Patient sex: M
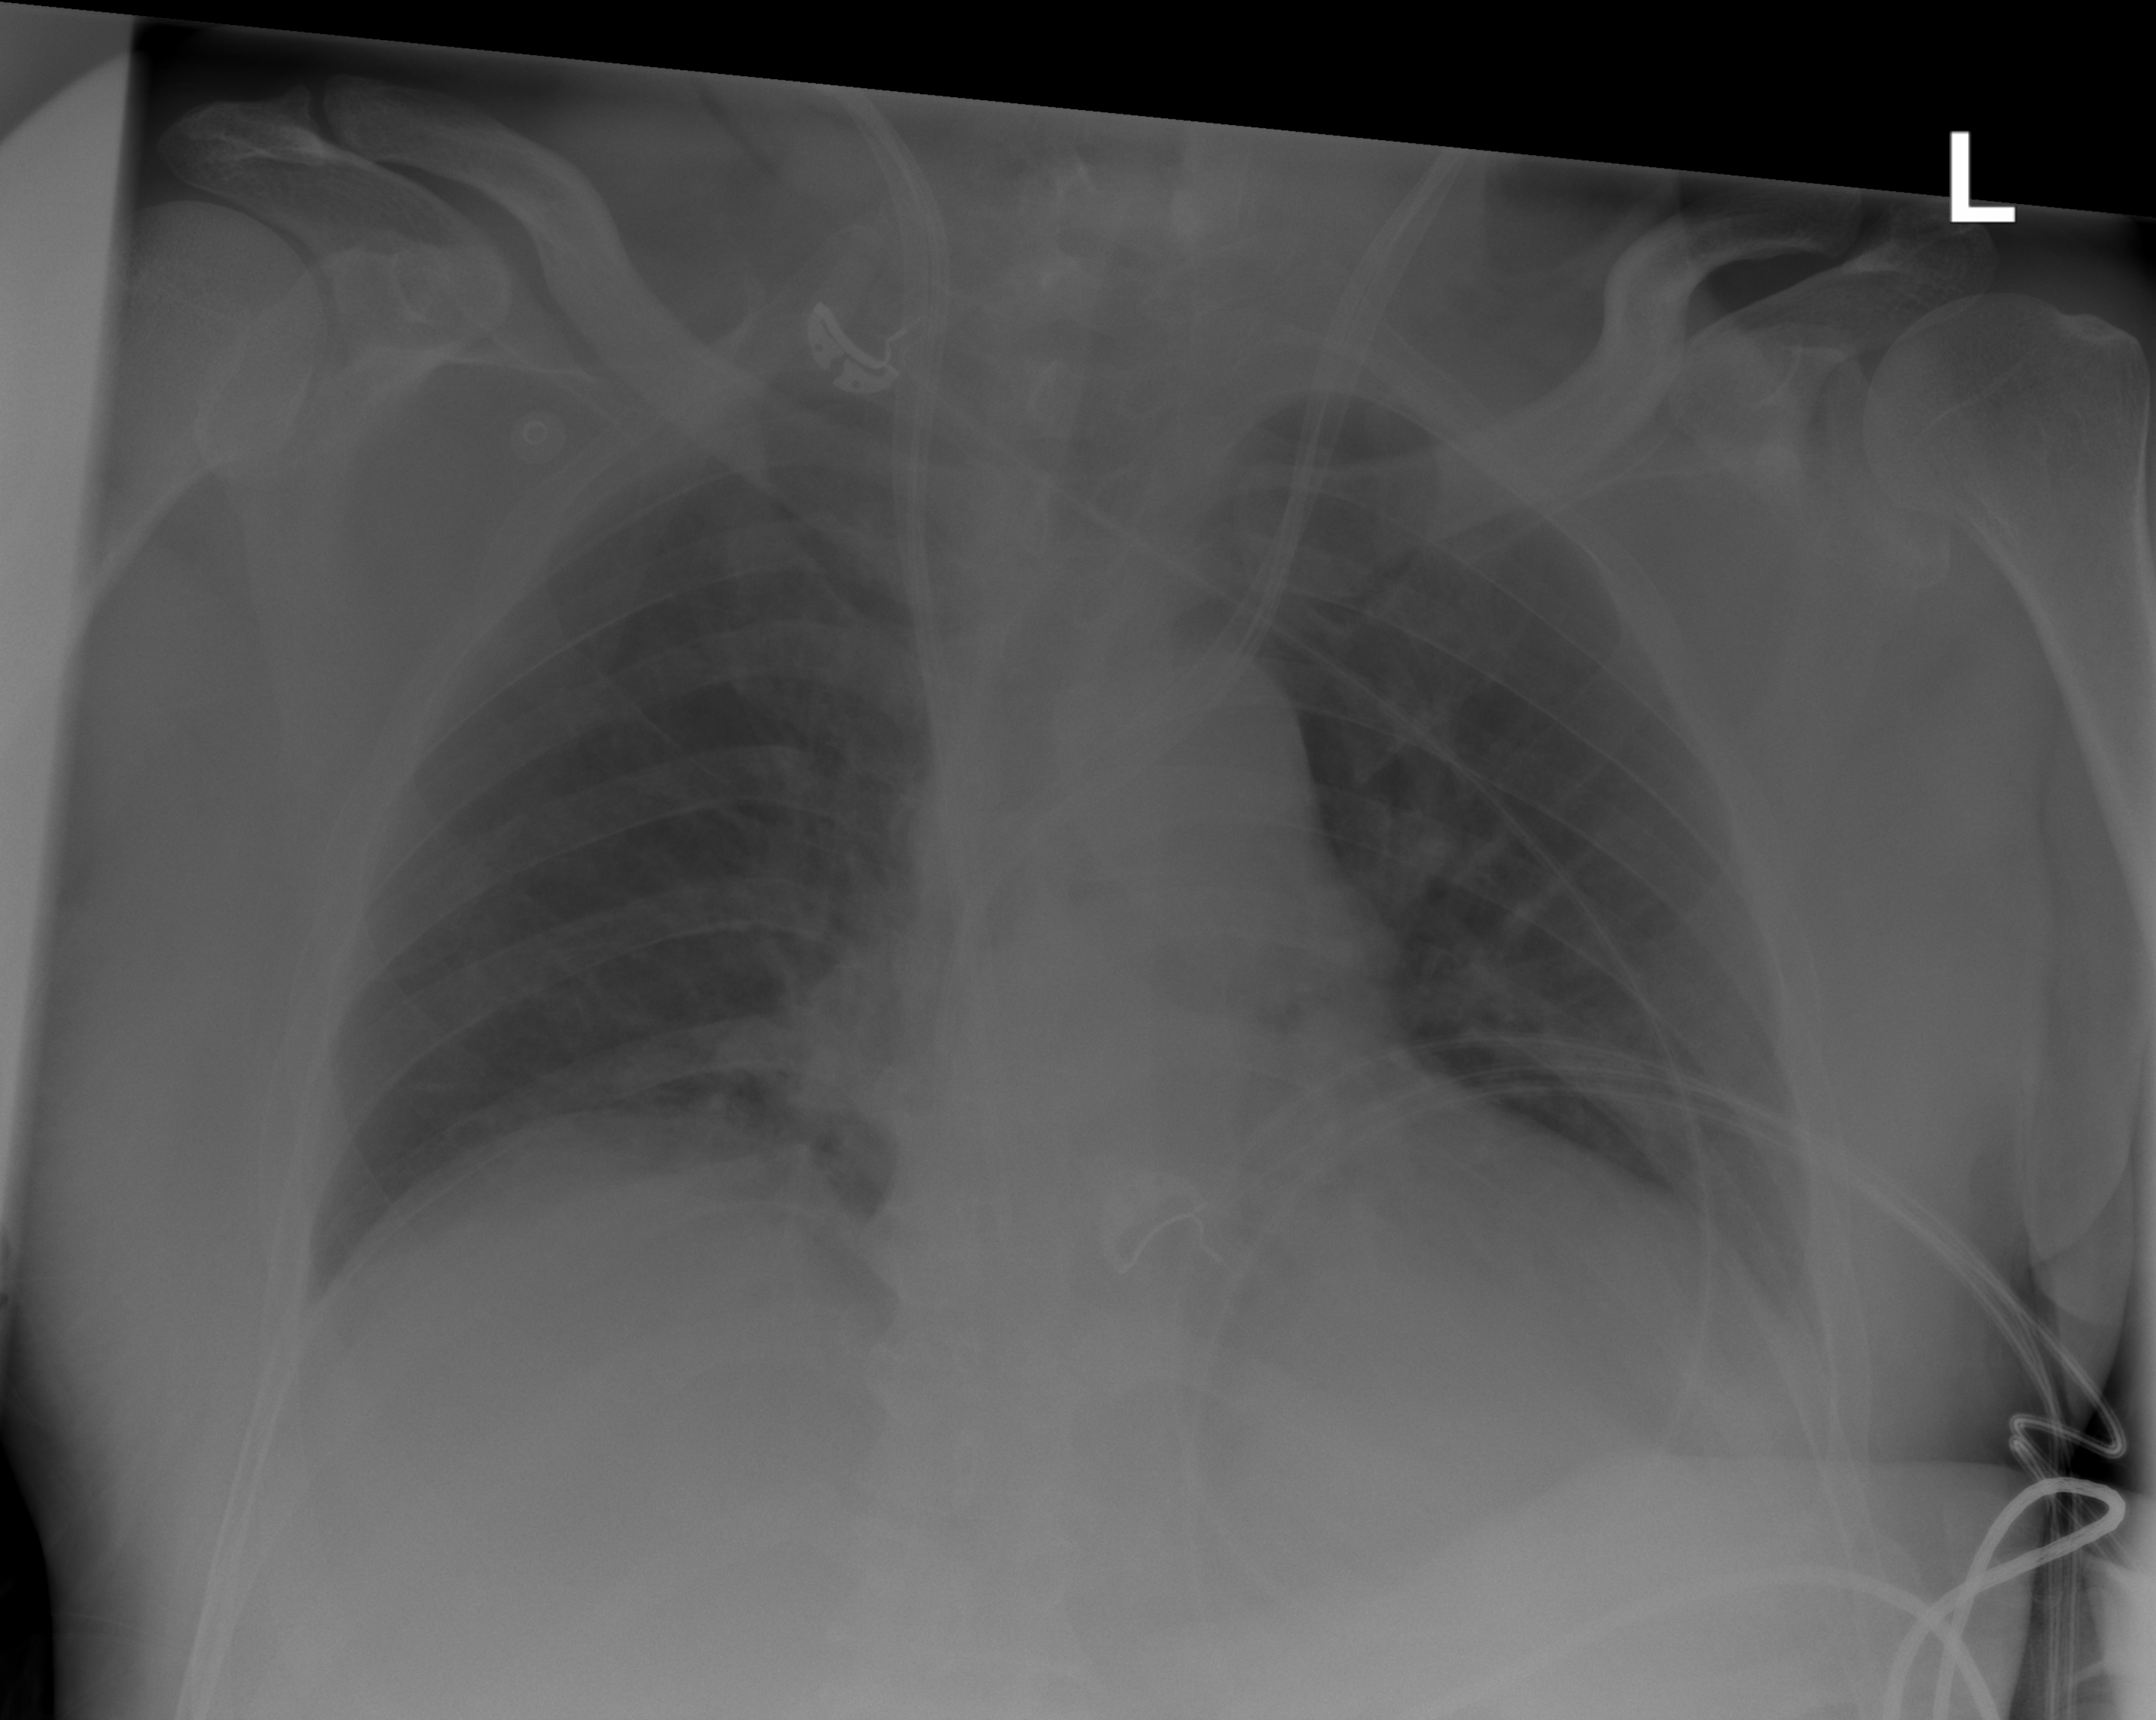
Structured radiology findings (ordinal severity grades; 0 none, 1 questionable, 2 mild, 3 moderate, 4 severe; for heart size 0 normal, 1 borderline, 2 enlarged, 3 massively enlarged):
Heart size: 1
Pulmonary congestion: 2
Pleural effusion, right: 0
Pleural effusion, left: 0
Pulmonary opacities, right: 1
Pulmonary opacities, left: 1
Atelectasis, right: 2
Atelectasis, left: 2